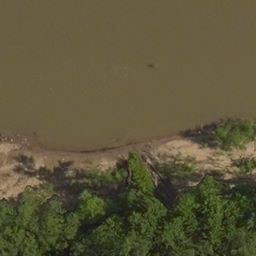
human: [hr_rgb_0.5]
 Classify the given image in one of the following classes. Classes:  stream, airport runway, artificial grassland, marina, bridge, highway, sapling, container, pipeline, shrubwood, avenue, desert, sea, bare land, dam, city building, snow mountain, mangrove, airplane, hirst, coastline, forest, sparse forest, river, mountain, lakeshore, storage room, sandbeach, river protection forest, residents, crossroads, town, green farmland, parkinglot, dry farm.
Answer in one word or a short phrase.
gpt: river protection forest